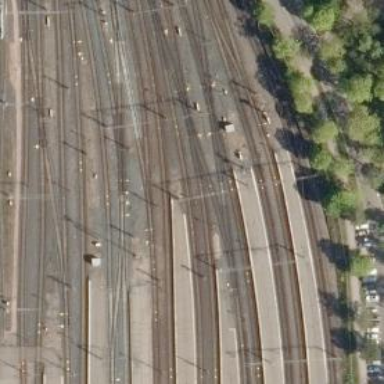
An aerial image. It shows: Railway signal.